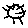
Label: sun